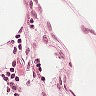
Metastatic tissue present: no